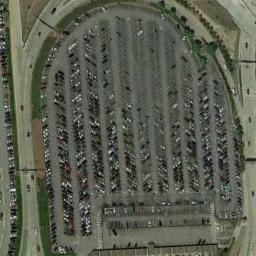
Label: parking_lot